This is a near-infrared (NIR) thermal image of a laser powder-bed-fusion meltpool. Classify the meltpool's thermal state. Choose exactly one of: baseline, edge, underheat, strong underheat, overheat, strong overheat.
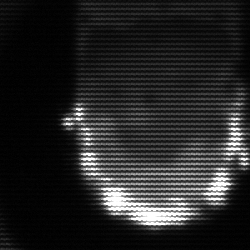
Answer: baseline